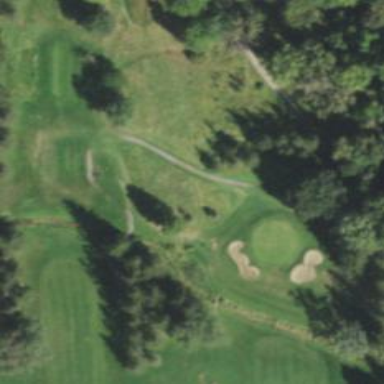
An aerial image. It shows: Path for both road and golf.